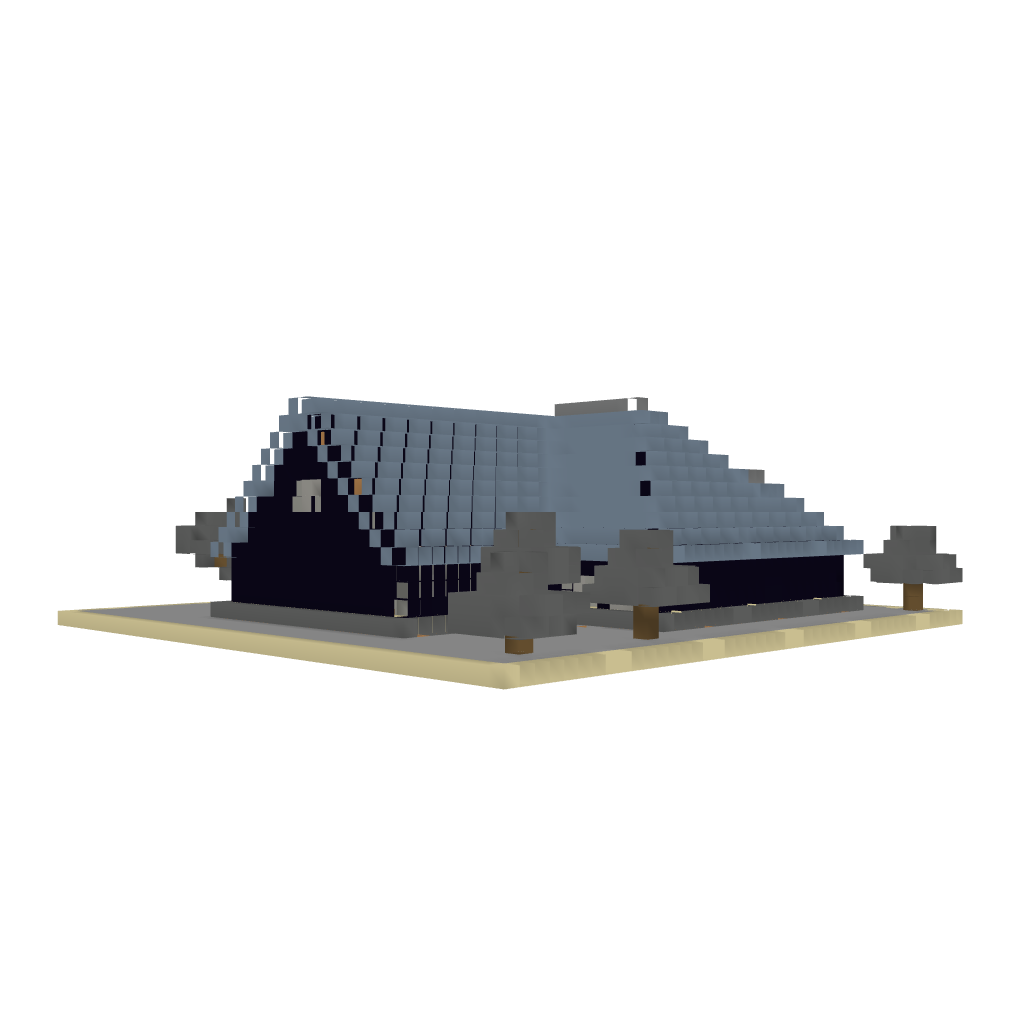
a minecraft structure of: Valter House